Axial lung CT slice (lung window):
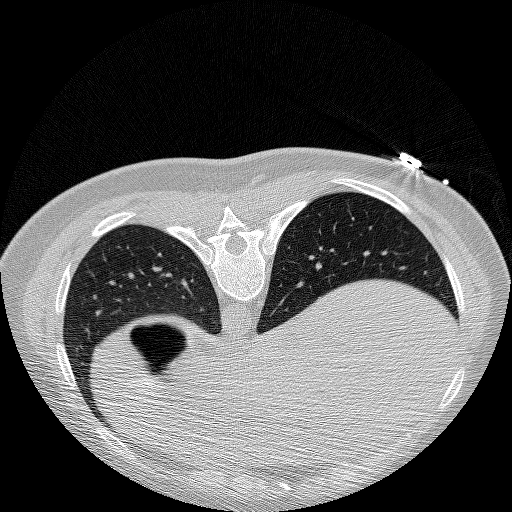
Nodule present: no